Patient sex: M
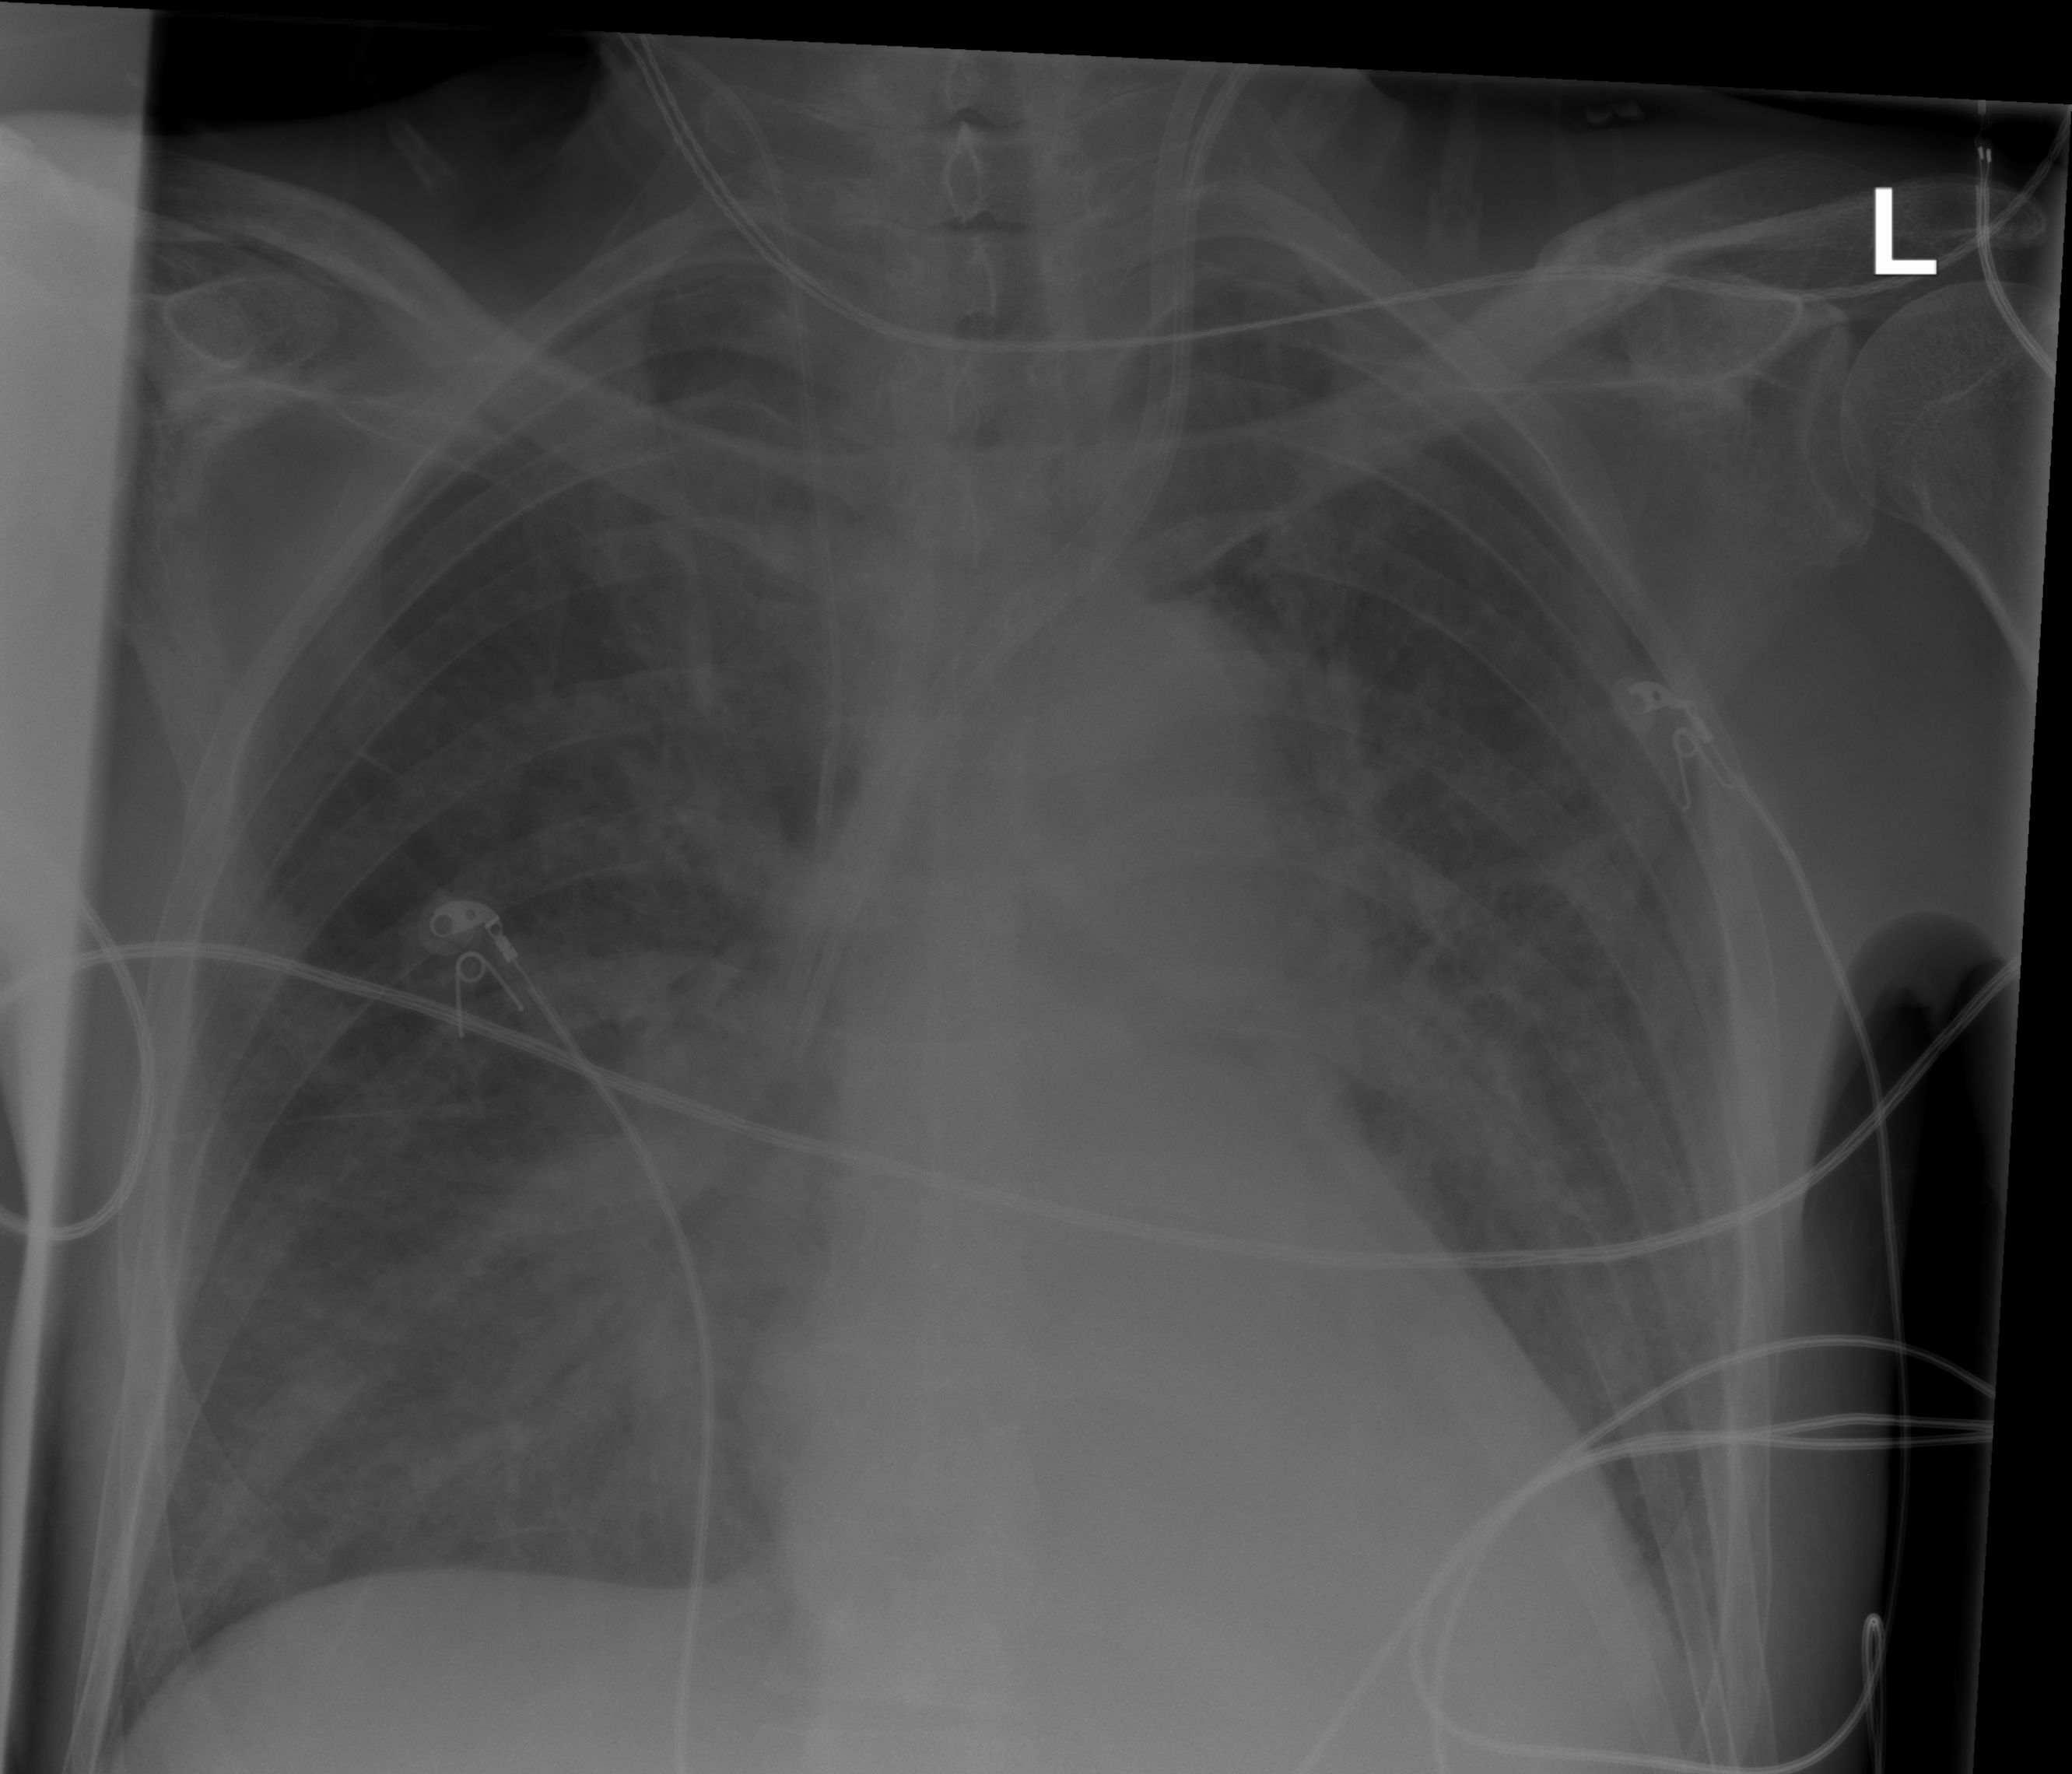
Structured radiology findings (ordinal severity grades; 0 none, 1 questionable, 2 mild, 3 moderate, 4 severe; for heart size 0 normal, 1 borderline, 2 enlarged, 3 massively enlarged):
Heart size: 2
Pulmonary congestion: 2
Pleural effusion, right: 0
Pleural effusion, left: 0
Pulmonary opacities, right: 2
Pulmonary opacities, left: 2
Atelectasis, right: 0
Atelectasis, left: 0